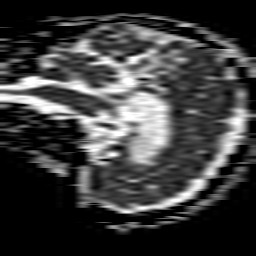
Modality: ADC
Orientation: sagittal
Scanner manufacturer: philips
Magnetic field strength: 1.5 T
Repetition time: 3.689 s
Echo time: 0.09411 s